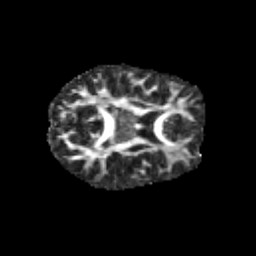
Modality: FA
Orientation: axial
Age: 10
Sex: female
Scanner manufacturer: siemens
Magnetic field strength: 3 T
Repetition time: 3.8 s
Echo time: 0.07 s